Question: When I enter different numbers in "studentNumber" and "testNumber" variables, the code closes at a specific place. No matter what value I give to the variables, the code stands in the second exam part of the 1st student.
Code terminates with this error "Process returned -<PHONE> (0xC0000005) execution time: 11.105 s"
'''
#include <iostream>
using namespace std;
int studentNumber=0;
int testNumber=0;
struct Student
{
string name,grade;
int studentNo,*testResults;
double average;
};
void getValue()
{
cout << "Enter the number of students: ";
cin >> studentNumber;
Student Students[studentNumber];
cout << "Enter the number of tests: ";
cin >> testNumber;
int Arr[testNumber];
Students[0].testResults = Arr;
for(int i=1; i<=studentNumber; i++)
{
cout<< "
" << "Enter the name of the " << i << ". student: ";
cin >> Students[i].name;
cout<< "
" << "Enter the number of the " << i << ". student: ";
cin >> Students[i].studentNo;
for(int z=0; z<testNumber; z++)
{
cout<< "
" << "Enter the " << z+1 << ". exam grade of the " << i << ". student: " ;
cin >> Students[i].testResults[z];
}
}
}
int main()
{
getValue();
}
'''
result:

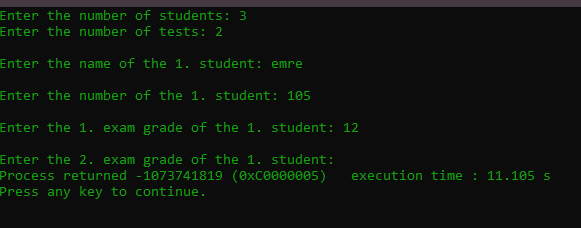
Answer: Two issues:
This line:
'''
for(int i=1; i<=studentNumber; i++)
'''
Should absolutely be:
'''
for(int i=0; i < studentNumber; i++)
'''
The other issue is here:
'''
for(int z=0; z<testNumber; z++)
{
cout<< "
" << "Enter the " << z+1 << ". exam grade of the " << i << ". student: " ;
cin >> Students[i].testResults[z];
}
'''
Specifically this line:
'''
cin >> Students[i].testResults[z];
'''
Although you correctly assigned 'Studends[0].testResults' to a valid location at the start of the program, you haven't assigned a pointer for 'testResults[z]' yet when 'z > 0'.
You need to allocate a testResults array for each student. And it appears you you need to learn about dynanmic allocations. (e.g. "new" and "delete").
Remove these two lines:
'''
int Arr[testNumber];
Students[0].testResults = Arr;
'''
And while we're add it, remove this line too, since it's non-standard for C++.
'''
Student Students[studentNumber];
'''
Then allocate a testResults array within each loop. And before the loop starts, correctly allocate the 'Students' array:
'''
Student* Students = new Student[studentNumber]; // ADD THIS LINE
for(int i=0; i< studentNumber; i++)
{
cout<< "
" << "Enter the name of the " << i << ". student: ";
cin >> Students[i].name;
cout<< "
" << "Enter the number of the " << i << ". student: ";
cin >> Students[i].studentNo;
Students[i].testResults = new int[testNumber]; // ADD THIS LINE
for(int z=0; z<testNumber; z++)
{
cout<< "
" << "Enter the " << z+1 << ". exam grade of the " << i << ". student: " ;
cin >> Students[i].testResults[z];
}
}
'''
I'm assuming you need to write code to compute the average test score. i'll leave that as an exercise for you.
But don't forget to release the memory allocations before your code exits:
'''
for(int i=0; i< studentNumber; i++)
{
delete [] (Students[i].testResults);
}
delete [] Students;
'''